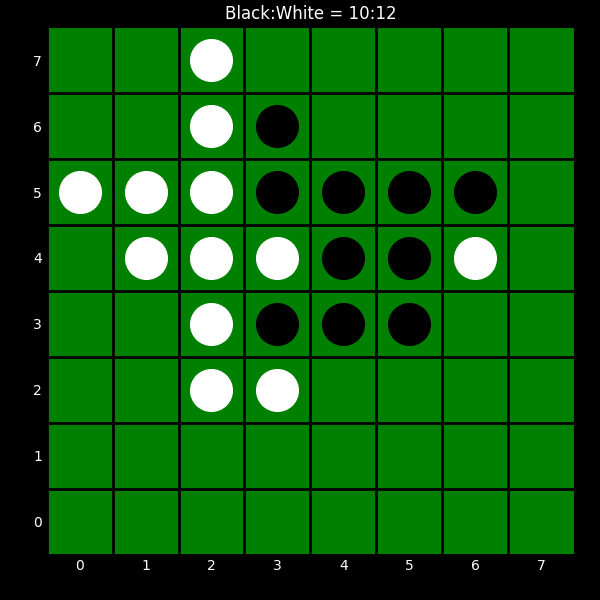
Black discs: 10
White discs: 12